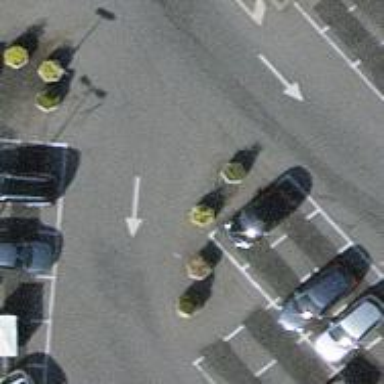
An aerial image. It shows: Concrete bollard.